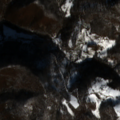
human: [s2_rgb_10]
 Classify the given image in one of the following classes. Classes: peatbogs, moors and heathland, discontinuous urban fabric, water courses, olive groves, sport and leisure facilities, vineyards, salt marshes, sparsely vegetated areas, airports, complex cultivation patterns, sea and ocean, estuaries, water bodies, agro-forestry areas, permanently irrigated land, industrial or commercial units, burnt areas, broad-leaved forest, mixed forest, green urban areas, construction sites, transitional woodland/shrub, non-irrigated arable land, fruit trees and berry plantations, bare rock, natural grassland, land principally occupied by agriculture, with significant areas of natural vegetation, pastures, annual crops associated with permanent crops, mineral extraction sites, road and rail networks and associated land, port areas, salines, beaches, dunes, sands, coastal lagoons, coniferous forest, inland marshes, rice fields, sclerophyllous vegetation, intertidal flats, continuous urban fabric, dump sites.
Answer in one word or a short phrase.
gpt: land principally occupied by agriculture, with significant areas of natural vegetation, broad-leaved forest, transitional woodland/shrub